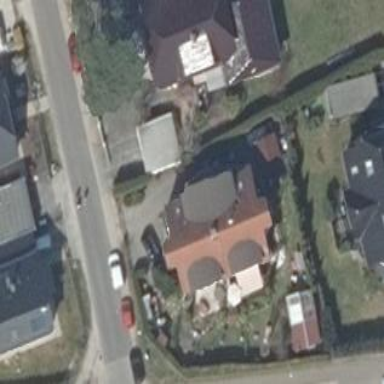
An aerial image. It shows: Detached building.